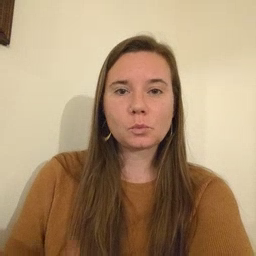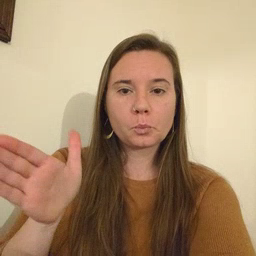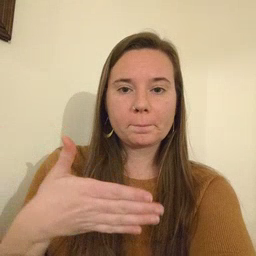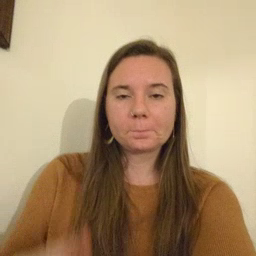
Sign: room